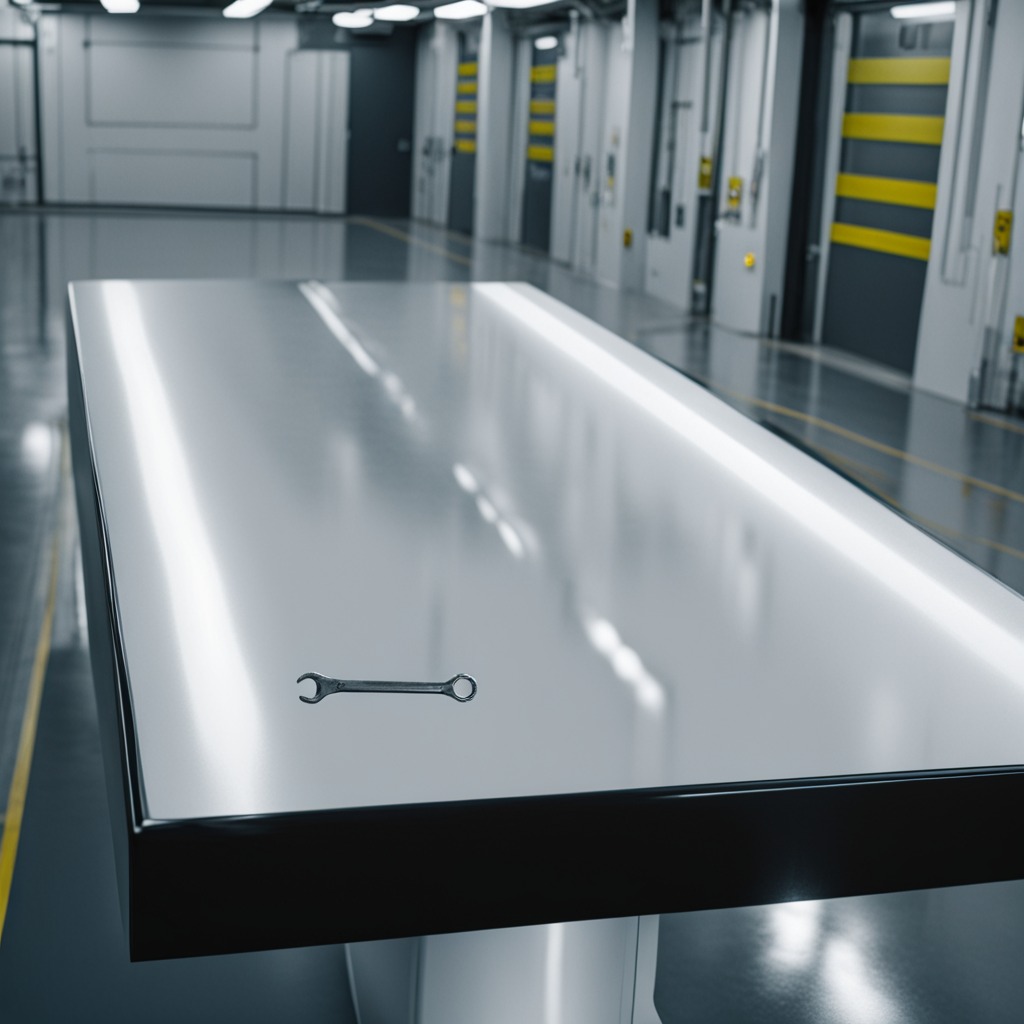
A wrench is lying on the table in the ship maintenance bay.